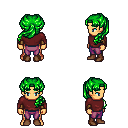
a pixel art fantasy rpg character, male body template, human, tanned skin, maroon long-sleeve shirt, magenta pants, green princess hairstyle, leather bracers, brown shoes, four views (front, back, left, right), 2x2 character sprite sheet, small pixel art, hard edges, no anti-aliasing